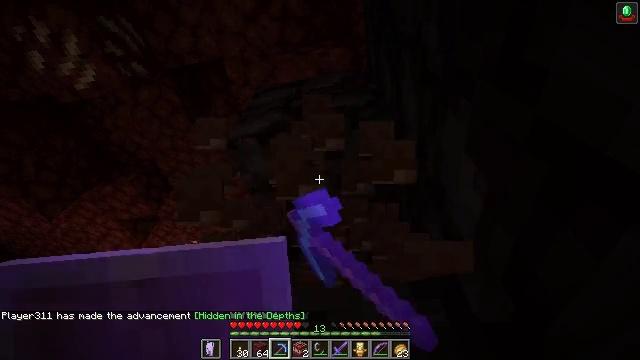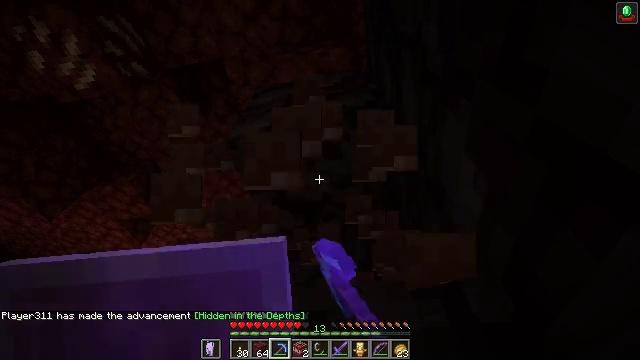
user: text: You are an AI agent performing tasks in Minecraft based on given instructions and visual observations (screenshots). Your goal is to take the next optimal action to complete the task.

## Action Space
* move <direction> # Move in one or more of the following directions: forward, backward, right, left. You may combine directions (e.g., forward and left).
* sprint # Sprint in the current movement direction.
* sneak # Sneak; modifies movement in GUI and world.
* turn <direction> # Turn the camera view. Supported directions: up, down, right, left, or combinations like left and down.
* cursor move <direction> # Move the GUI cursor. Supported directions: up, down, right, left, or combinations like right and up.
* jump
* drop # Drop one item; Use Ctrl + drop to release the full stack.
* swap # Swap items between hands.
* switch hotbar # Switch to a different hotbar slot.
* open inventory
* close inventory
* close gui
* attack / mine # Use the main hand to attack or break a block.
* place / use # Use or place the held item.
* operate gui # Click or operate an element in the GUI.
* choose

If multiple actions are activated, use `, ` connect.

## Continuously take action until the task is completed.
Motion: motion action
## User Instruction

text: Break ancient debris with a diamond or Netherite pickaxe.
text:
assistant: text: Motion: attack / mine
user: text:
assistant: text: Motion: attack / mine